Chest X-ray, PA view. Patient: 60 years old, sex M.
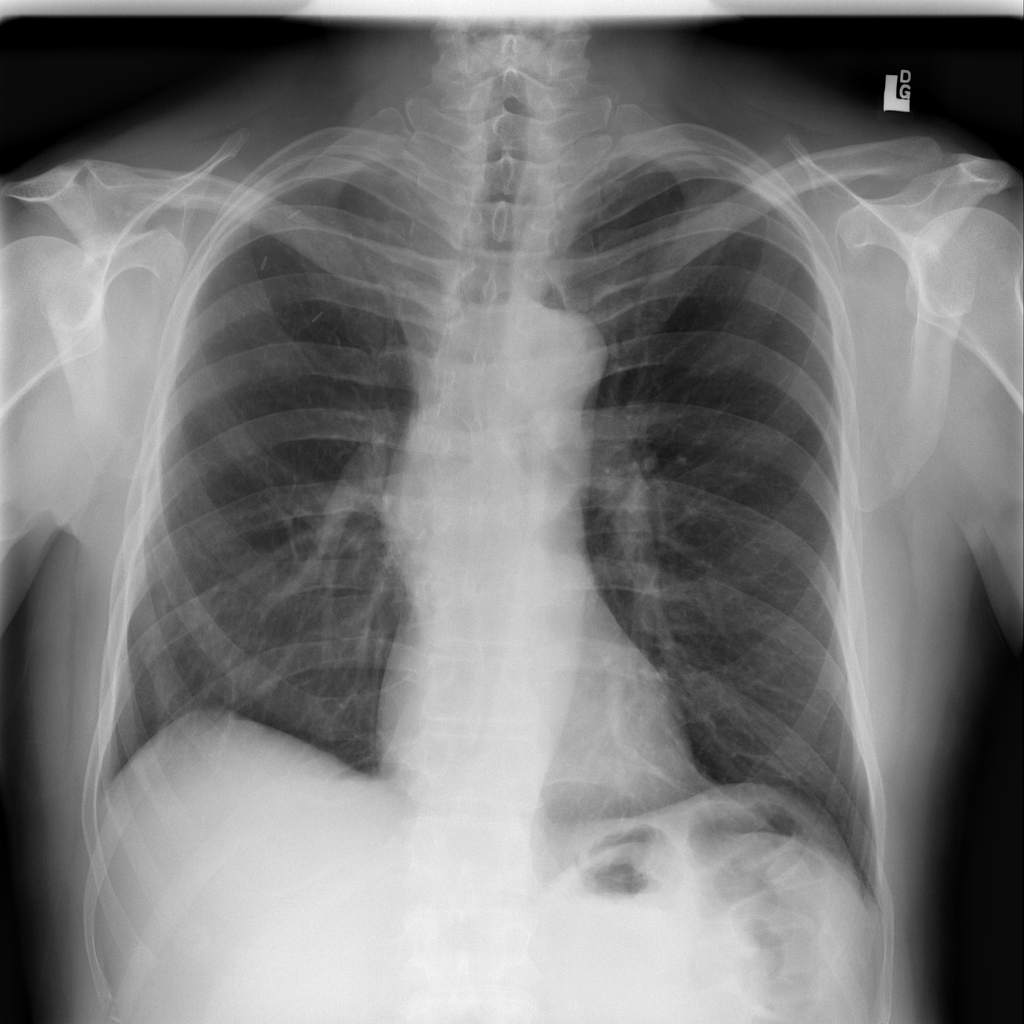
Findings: No Finding